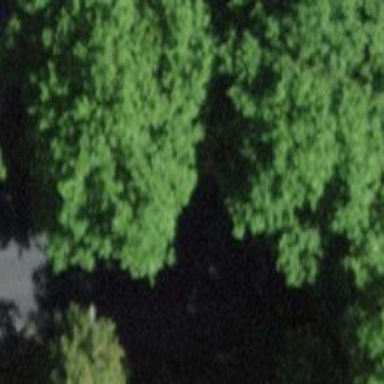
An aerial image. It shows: Avenue lined with trees.